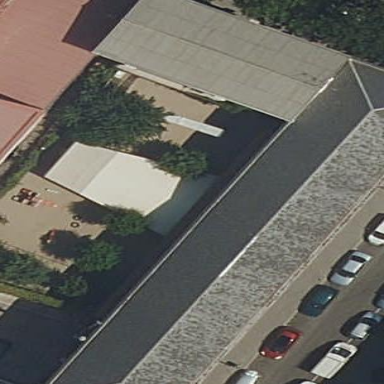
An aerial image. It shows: School building.